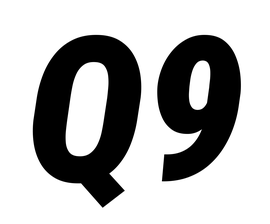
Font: Roboto-Italic_Condensed_Black_Italic